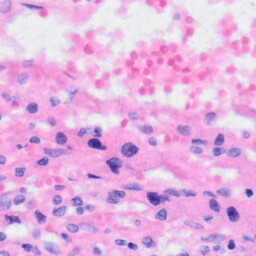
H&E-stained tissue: Liver